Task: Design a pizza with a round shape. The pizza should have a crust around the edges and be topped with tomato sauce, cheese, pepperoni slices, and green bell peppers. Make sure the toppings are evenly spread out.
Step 170:
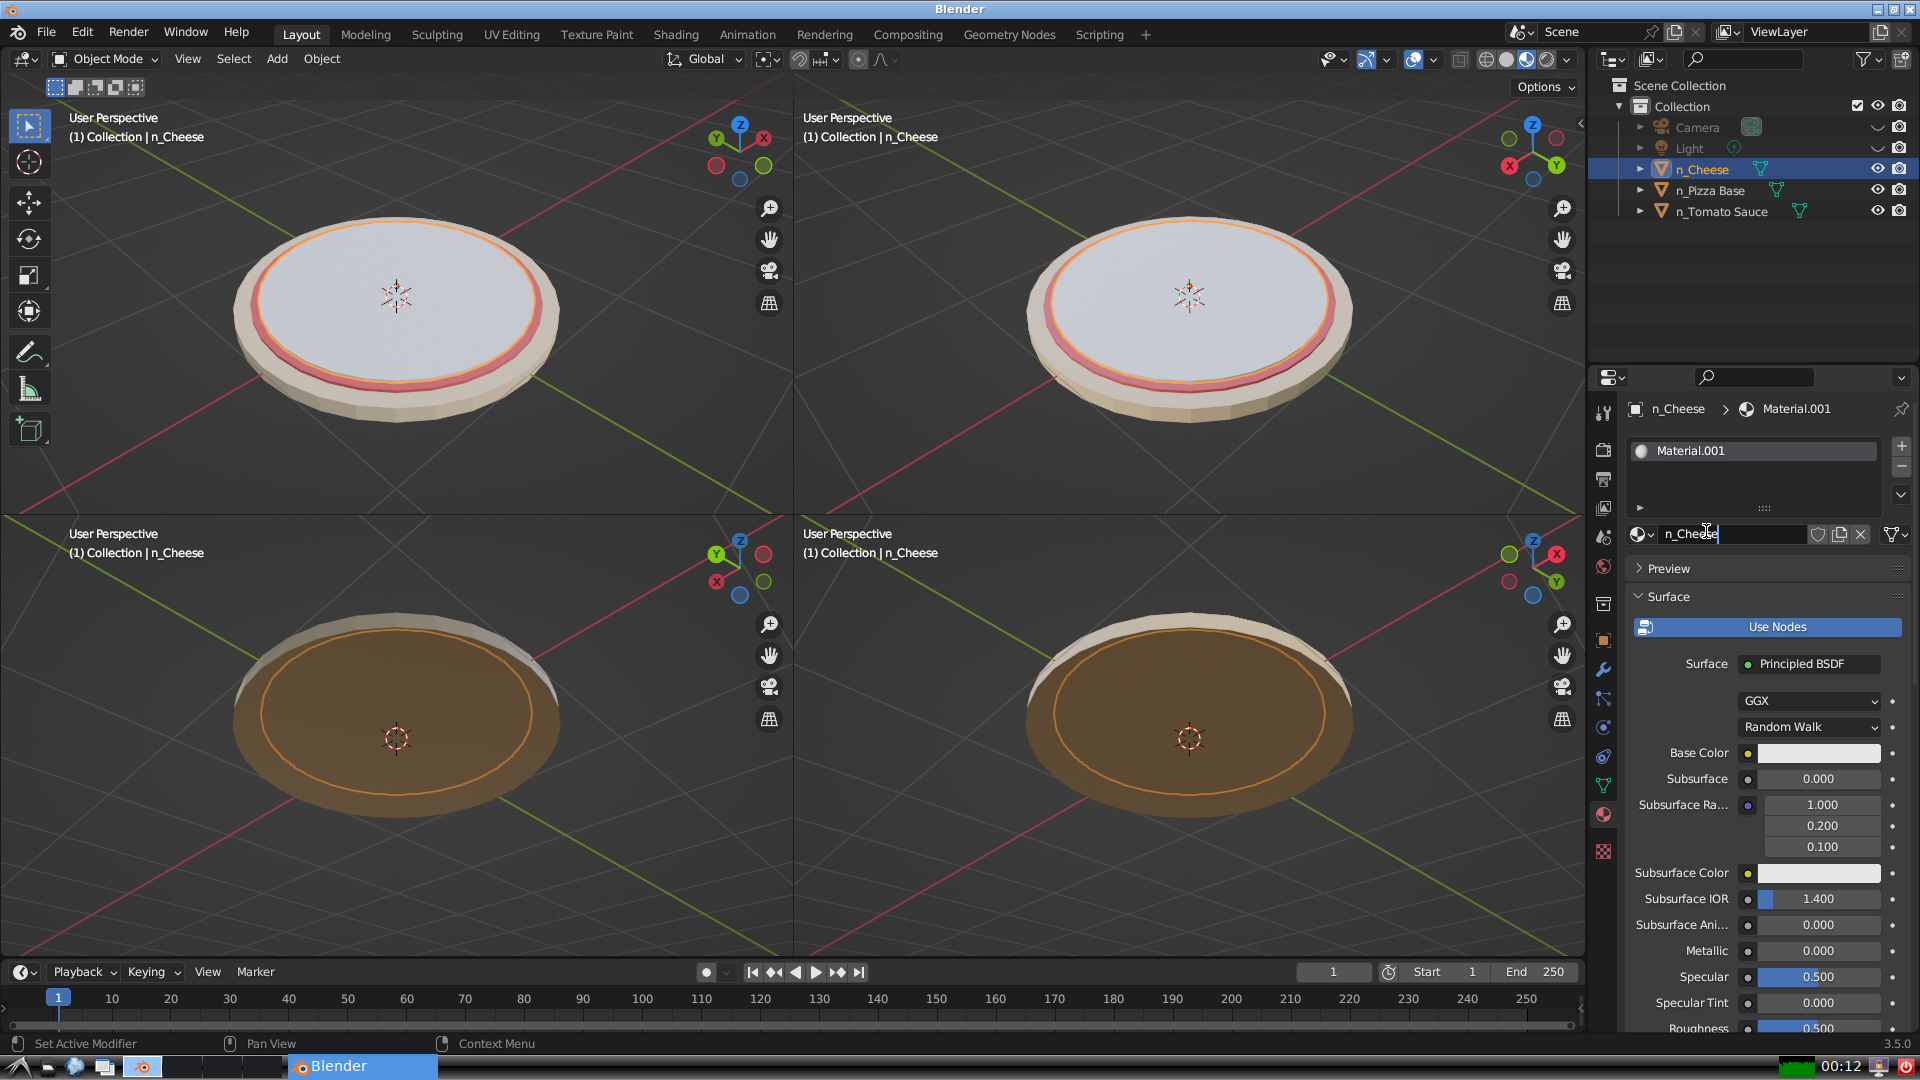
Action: {"key_press": ['Return']}